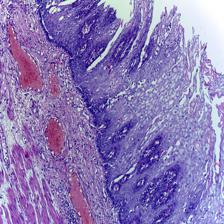
Diagnosis: Normal